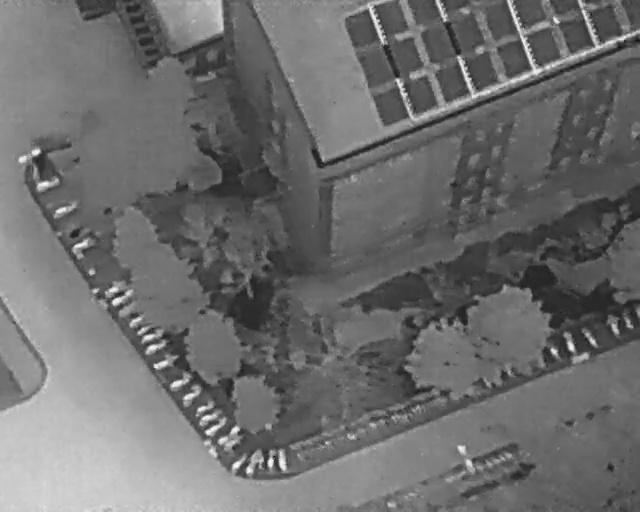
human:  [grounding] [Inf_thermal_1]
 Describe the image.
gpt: In the satellite image, there is  <ref>5 small bicycle </ref> <box>[[6, 33, 8, 38, 160], [9, 38, 10, 43, 157], [23, 64, 24, 70, 149], [21, 60, 22, 65, 149], [22, 61, 23, 66, 143]]</box> located at left,  <ref>4 medium bicycle </ref> <box>[[17, 54, 19, 58, 142], [12, 45, 14, 50, 149], [23, 63, 24, 68, 155], [18, 55, 20, 61, 145]]</box> located at left,  <ref>3 medium bicycle </ref> <box>[[25, 67, 26, 73, 166], [26, 73, 30, 75, 58], [27, 75, 32, 78, 32]]</box> located at bottom left,  <ref>3 medium bicycle </ref> <box>[[30, 77, 32, 81, 146], [32, 80, 34, 86, 146], [37, 89, 41, 91, 20]]</box> located at bottom,  <ref>4 small bicycle </ref> <box>[[32, 78, 33, 84, 147], [35, 89, 39, 91, 32], [40, 88, 44, 90, 2], [42, 88, 46, 90, 2]]</box> located at bottom,  <ref>4 small bicycle </ref> <box>[[86, 66, 87, 71, 61], [87, 66, 90, 67, 157], [91, 63, 93, 68, 52], [94, 62, 98, 64, 153]]</box> located at right.